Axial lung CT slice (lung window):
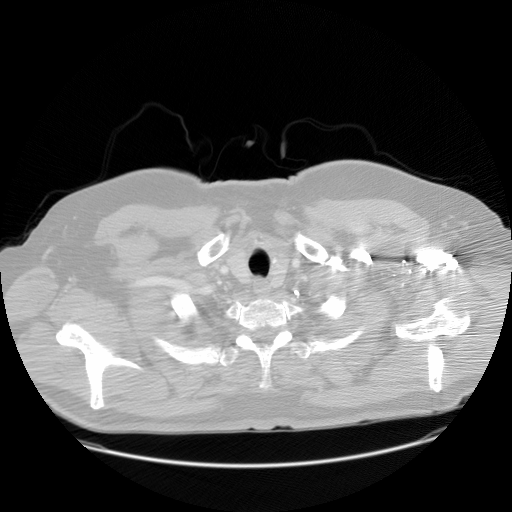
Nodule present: no